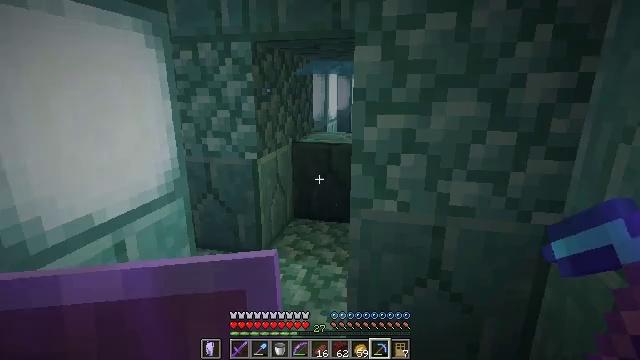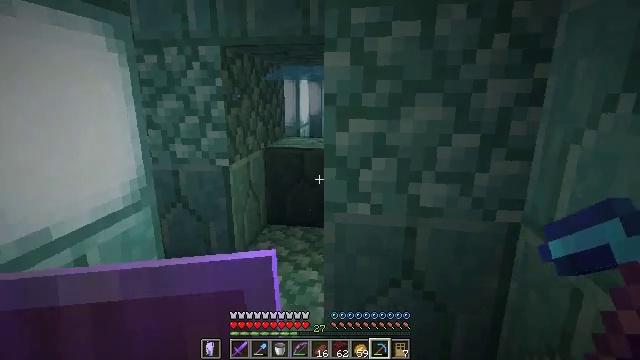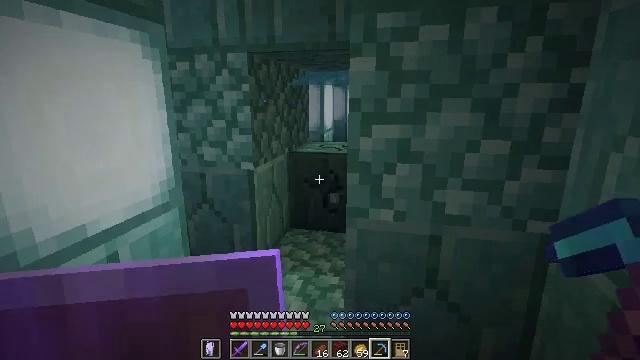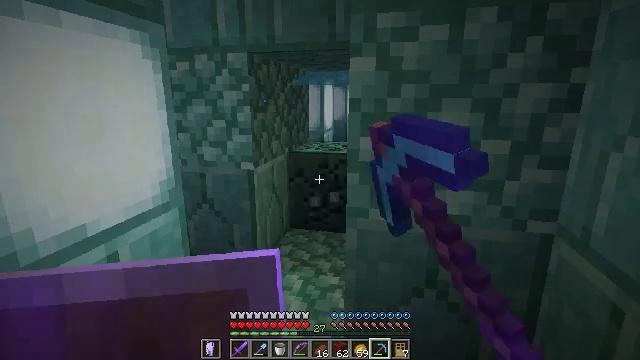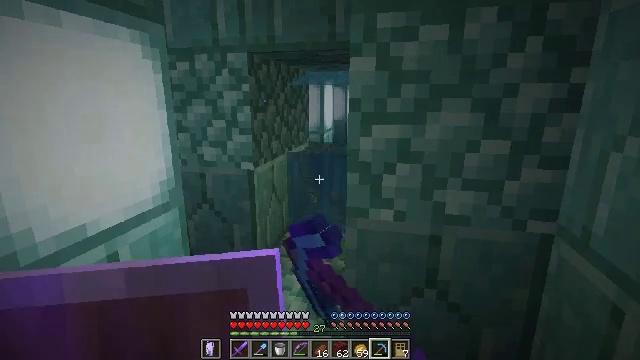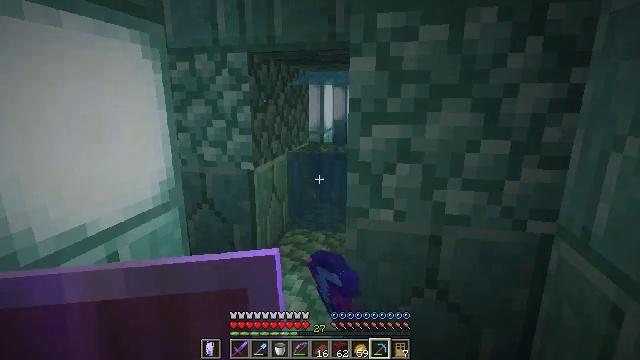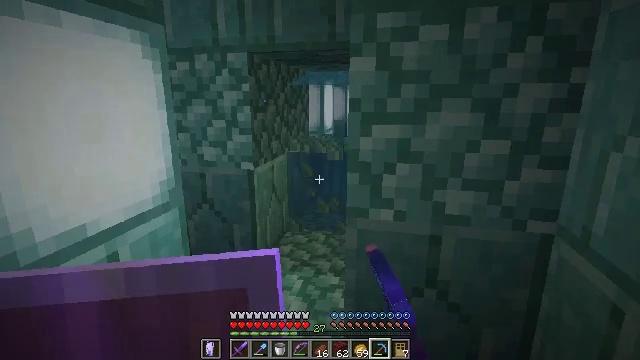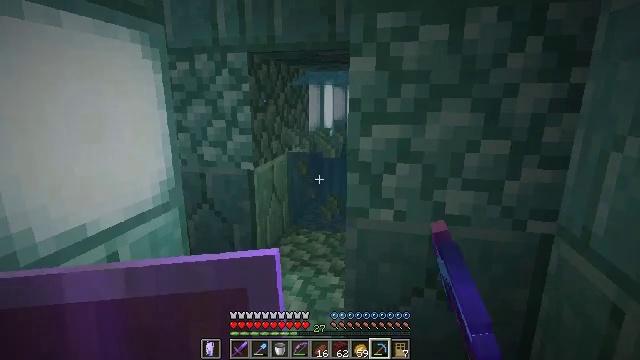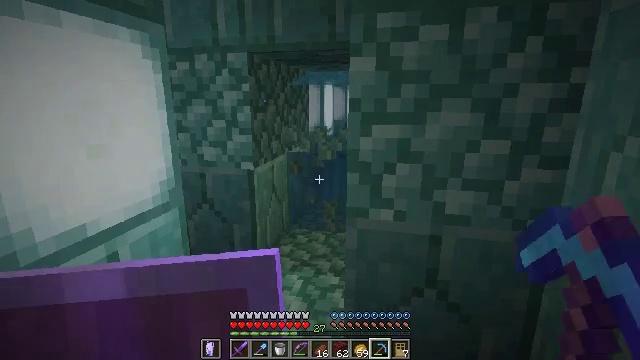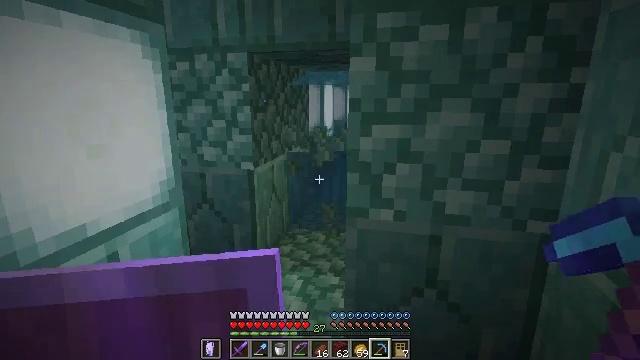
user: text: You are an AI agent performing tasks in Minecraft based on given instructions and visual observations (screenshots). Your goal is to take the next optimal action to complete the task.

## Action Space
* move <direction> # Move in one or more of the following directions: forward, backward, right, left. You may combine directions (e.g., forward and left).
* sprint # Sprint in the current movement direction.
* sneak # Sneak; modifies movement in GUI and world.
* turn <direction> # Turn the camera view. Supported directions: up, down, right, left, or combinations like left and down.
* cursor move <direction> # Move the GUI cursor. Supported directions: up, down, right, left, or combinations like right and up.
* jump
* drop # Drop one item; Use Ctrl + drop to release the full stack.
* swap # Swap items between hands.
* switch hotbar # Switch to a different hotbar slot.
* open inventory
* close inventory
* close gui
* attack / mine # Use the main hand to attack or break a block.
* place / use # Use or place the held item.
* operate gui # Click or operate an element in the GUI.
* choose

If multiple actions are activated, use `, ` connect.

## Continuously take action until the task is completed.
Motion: motion action
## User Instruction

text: Mine prismarine bricks from the ocean monument.
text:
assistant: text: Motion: no_op
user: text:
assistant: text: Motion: turn left, attack / mine
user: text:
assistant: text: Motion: attack / mine
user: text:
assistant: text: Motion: attack / mine
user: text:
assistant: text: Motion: attack / mine
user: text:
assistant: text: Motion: attack / mine
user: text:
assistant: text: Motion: attack / mine
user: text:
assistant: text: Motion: attack / mine
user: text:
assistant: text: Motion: attack / mine
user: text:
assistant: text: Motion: attack / mine